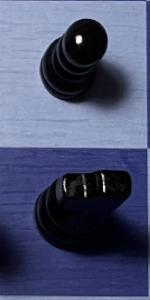
Label: Knight_Black